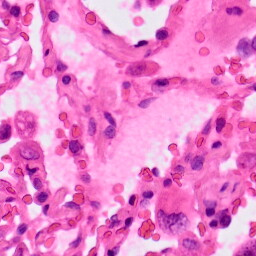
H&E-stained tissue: Lung